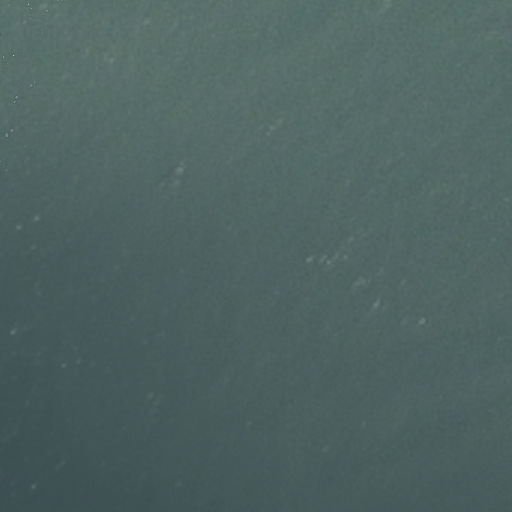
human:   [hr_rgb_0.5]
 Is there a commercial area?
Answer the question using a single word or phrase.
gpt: no

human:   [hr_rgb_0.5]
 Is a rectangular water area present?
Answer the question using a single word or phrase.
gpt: yes

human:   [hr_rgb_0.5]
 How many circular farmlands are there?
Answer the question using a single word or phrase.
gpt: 0

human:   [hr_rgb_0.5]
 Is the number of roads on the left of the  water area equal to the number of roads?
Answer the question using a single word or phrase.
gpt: no

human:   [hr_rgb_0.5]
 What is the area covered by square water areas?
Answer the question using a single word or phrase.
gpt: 0m2

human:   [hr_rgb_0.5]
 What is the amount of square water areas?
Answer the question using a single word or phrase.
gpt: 0

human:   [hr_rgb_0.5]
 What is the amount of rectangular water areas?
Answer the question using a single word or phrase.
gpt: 1

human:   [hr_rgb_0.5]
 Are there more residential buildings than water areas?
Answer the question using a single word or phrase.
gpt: no

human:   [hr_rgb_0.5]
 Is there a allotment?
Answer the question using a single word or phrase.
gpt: no

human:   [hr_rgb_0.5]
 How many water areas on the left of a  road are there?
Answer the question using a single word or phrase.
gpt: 0

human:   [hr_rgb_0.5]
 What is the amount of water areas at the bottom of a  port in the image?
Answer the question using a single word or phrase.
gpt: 0

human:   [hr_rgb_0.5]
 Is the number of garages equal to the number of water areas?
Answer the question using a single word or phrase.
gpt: no

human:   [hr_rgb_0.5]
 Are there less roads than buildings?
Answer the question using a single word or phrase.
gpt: no

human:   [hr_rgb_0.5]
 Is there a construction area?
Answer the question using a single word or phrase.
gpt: no

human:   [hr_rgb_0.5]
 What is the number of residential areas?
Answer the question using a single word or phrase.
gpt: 0

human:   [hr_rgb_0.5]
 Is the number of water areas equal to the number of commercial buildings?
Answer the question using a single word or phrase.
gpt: no

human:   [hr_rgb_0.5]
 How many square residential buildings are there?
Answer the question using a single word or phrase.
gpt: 0

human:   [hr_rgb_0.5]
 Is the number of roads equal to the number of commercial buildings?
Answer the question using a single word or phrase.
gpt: no

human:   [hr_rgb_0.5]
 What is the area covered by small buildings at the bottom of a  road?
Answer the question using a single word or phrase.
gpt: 0m2

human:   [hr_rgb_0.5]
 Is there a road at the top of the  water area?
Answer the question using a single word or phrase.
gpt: no

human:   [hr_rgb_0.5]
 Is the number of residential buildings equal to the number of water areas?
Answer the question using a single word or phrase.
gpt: no

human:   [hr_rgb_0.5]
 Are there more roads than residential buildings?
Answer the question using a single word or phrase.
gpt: yes

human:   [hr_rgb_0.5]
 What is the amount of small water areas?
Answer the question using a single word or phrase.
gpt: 0

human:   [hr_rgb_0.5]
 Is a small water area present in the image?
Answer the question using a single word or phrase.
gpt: no

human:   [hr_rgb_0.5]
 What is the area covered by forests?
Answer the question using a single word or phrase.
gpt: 0m2

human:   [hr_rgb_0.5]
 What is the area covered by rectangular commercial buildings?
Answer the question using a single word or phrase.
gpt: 0m2

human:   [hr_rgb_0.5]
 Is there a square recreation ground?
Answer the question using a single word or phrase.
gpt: no

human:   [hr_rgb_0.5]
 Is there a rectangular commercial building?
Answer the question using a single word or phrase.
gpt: no

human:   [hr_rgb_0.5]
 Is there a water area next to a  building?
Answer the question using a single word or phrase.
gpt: no

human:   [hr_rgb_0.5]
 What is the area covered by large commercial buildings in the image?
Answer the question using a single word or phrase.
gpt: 0m2

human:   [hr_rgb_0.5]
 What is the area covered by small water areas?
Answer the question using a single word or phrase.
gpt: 0m2

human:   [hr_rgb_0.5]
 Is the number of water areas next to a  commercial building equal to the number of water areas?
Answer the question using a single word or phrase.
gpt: no

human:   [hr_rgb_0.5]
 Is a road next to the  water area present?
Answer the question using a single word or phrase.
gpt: yes

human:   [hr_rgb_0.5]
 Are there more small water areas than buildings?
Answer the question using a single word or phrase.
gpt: no

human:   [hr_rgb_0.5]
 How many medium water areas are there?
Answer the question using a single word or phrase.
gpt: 0

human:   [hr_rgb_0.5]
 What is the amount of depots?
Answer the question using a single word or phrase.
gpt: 0